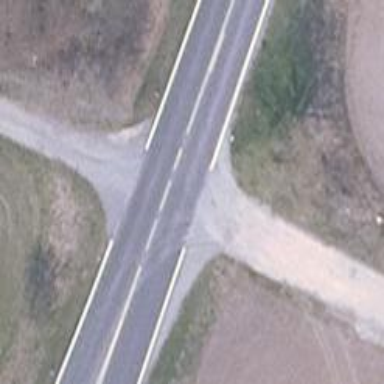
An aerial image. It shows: Asphalt road classified as primary highway.